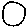
Label: circle